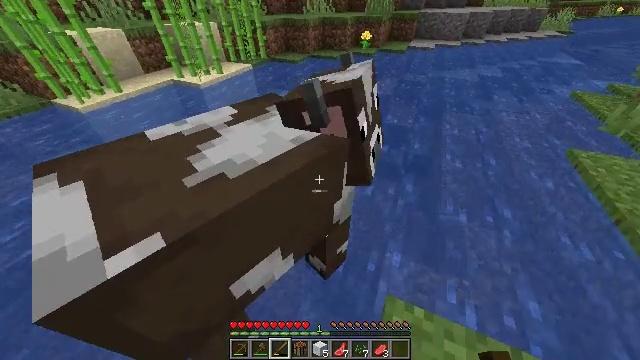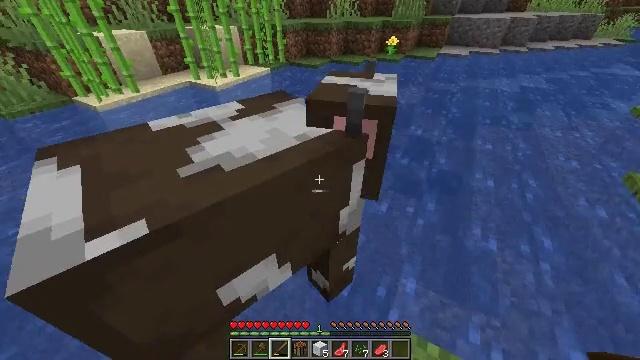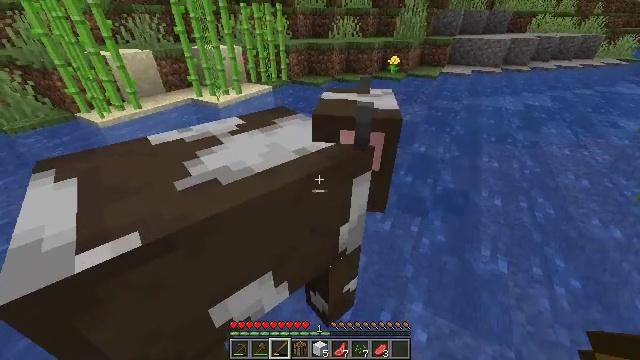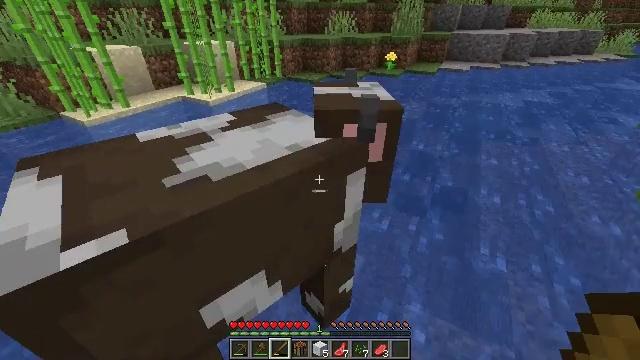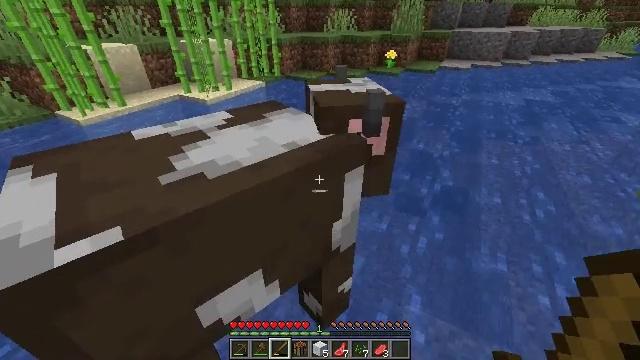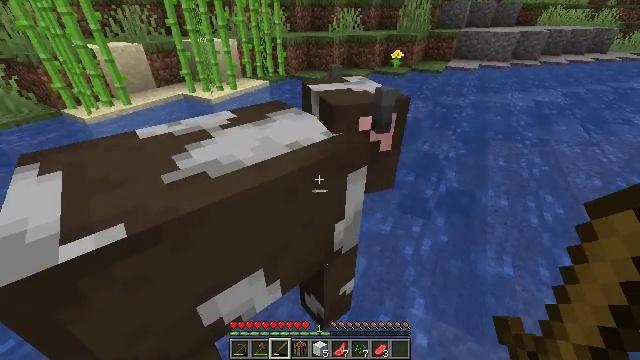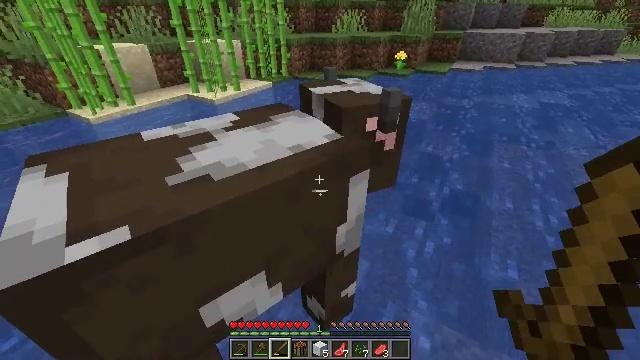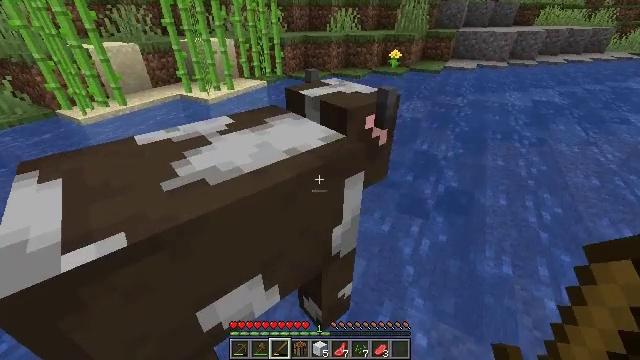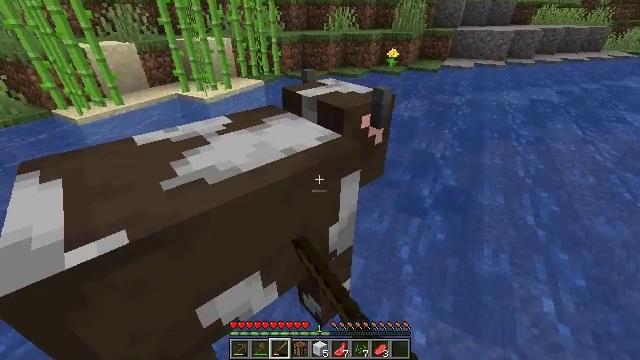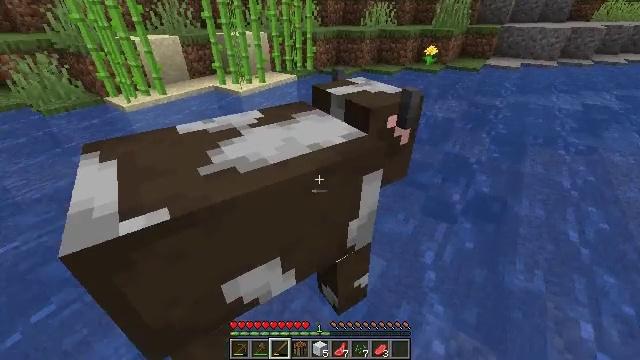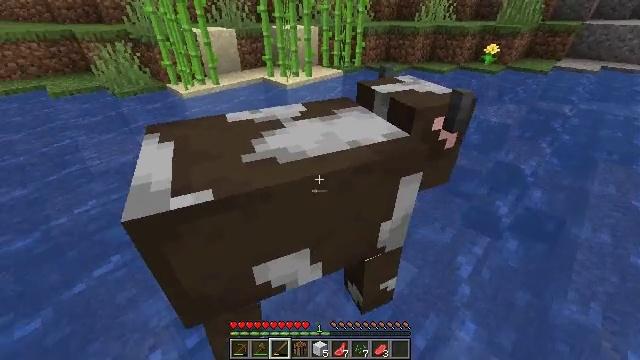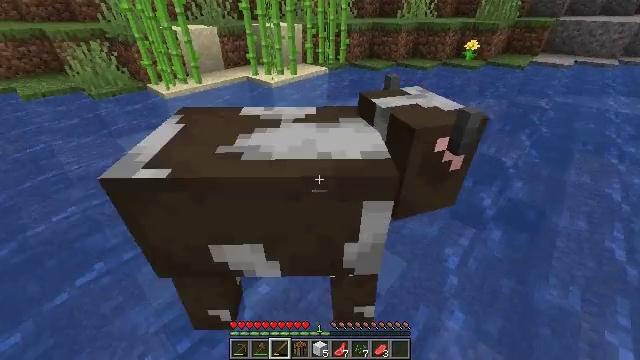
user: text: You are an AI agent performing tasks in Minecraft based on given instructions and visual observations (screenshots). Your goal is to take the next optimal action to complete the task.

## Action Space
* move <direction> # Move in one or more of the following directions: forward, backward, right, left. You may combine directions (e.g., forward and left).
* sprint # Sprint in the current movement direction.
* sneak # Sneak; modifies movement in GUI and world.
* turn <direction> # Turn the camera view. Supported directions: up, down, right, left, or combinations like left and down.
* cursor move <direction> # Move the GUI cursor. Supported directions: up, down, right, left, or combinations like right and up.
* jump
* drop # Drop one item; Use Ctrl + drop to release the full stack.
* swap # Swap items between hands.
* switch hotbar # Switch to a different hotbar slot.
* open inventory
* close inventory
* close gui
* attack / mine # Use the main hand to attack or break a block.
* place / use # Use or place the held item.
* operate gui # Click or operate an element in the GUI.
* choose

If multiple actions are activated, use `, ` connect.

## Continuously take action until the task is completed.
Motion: motion action
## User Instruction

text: Combat the cow.
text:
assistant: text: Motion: turn left and up, attack / mine
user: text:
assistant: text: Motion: turn up, attack / mine
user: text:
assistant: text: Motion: attack / mine
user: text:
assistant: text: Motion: attack / mine
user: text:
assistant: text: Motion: turn left, attack / mine
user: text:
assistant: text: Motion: no_op
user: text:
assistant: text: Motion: turn right, attack / mine
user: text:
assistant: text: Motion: attack / mine
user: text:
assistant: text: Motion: turn left, attack / mine
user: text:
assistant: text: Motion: turn left
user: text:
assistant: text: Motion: turn right, attack / mine
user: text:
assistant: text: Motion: attack / mine